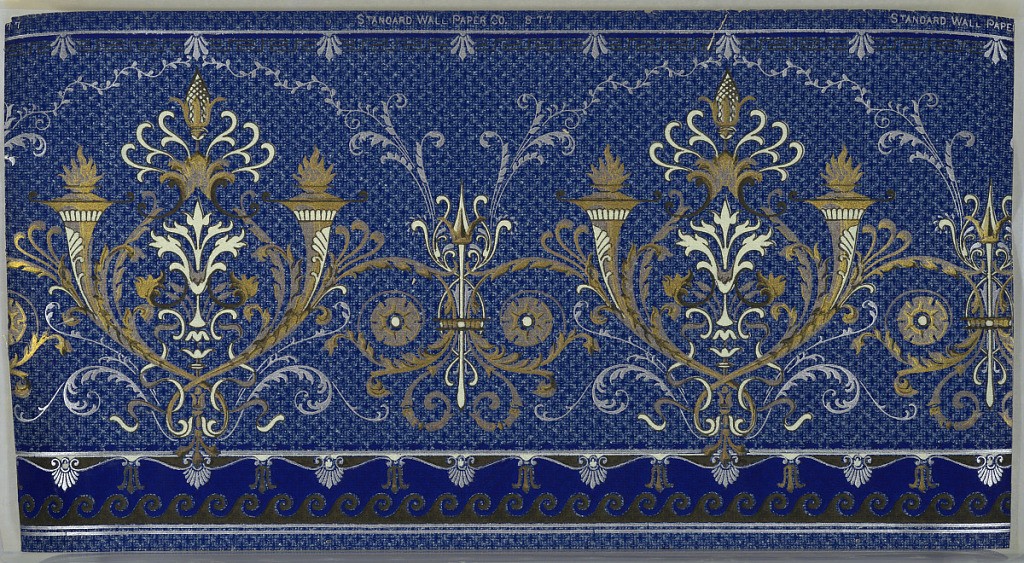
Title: Frieze
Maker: Standard Wall-Paper Company, Standard Wall-Paper Company, Pittsburgh, Pennsylvania
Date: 1905–1915
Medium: Machine-printed paper, liquid mica
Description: Alternating large and small foliate medallions with torches and spear, connected by waving foliate scrolls and foliate vining. Bottom has scrolls, waves, and floral motifs. Top has key pattern and floral motif. Background is a white and blue grid. Ground is a dark blue. Printed in blues, cream, gold micas, silver mica, and dark brown green.
Printed in top selvedge: "Stanford Wallpaper Co. 877"